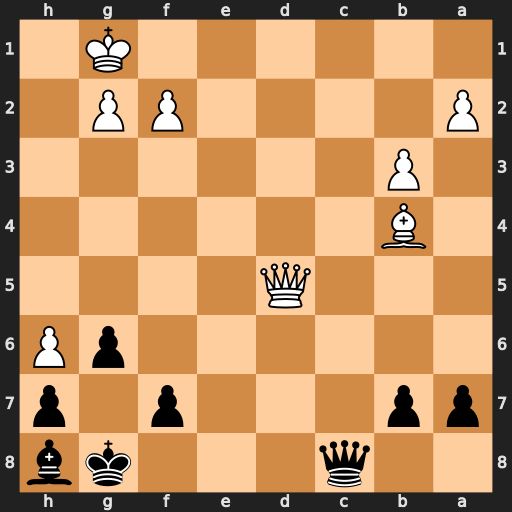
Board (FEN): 2q3kb/pp3p1p/6pP/3Q4/1B6/1P6/P4PP1/6K1
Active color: b
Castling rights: -
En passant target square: -
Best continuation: Qc1+ Kh2 Qf4+ g3 Qxb4